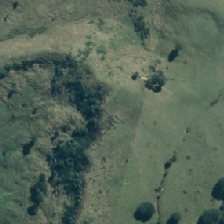
Land cover: grose_broom